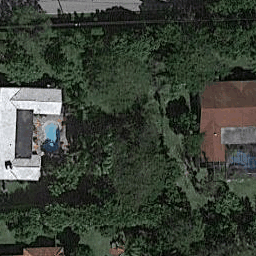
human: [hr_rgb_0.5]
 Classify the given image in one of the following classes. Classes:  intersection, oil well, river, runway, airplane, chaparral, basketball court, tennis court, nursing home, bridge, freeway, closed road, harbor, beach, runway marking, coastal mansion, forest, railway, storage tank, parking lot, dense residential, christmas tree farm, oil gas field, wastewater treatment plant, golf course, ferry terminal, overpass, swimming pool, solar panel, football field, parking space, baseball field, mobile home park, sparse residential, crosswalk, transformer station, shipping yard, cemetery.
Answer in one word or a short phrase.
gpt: sparse residential